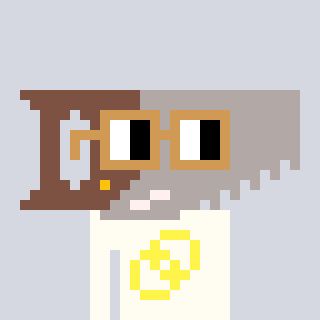
a pixel art character with square brown glasses, a saw-shaped head and a grayscale-colored body on a cool background